Interaction volume radius: 5 \u00c5
Interaction volume height: 20 \u00c5
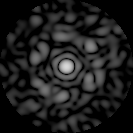
Disorder parameter: 0.7847